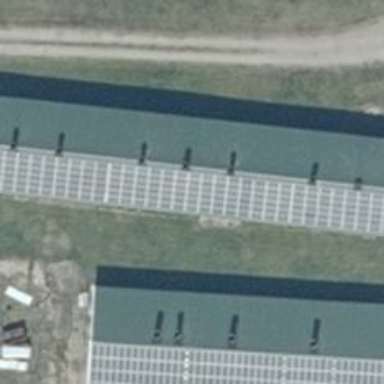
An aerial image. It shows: Small solar photovoltaic panel generator is producing electricity.